【题型】选择题　【知识点】平面几何　【难度】easy
如图，在 \(\triangle ABC\) 中，\(\angle C = 40^\circ\)，把 \(\triangle ABC\) 沿 \(BC\) 边上的高 \(AM\) 所在的直线翻折，点 \(C\) 落在边 \(CB\) 的延长线上的点 \(C'\) 处，如果 \(\angle BAC' = 20^\circ\)，则 \(\angle BAC\) 的度数为（ ）

A. \(80^\circ\)
B. \(75^\circ\)
C. \(85^\circ\)
D. \(70^\circ\)
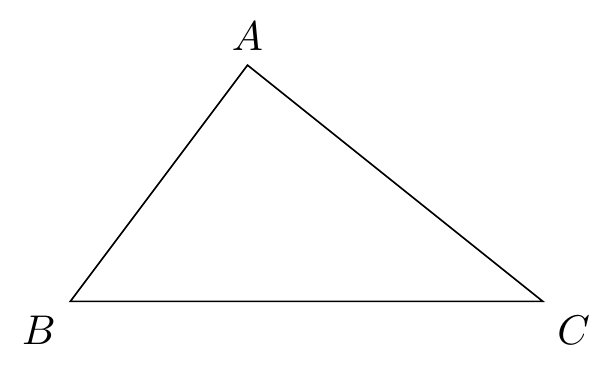
【解答】
解：把 \(\triangle ABC\) 沿 \(BC\) 边上的高 \(AM\) 所在的直线翻折后如图所示，

由折叠可知 \(\angle C' = \angle C = 40^\circ\)，

则由三角形内角定理可得 \(\angle CAC' = 180^\circ - 40^\circ - 40^\circ = 100^\circ\)，

又 \(\angle BAC' = 20^\circ\)，

\(\therefore \angle BAC = \angle CAC' - \angle BAC' = 100^\circ - 20^\circ = 80^\circ\)，

故选：A。
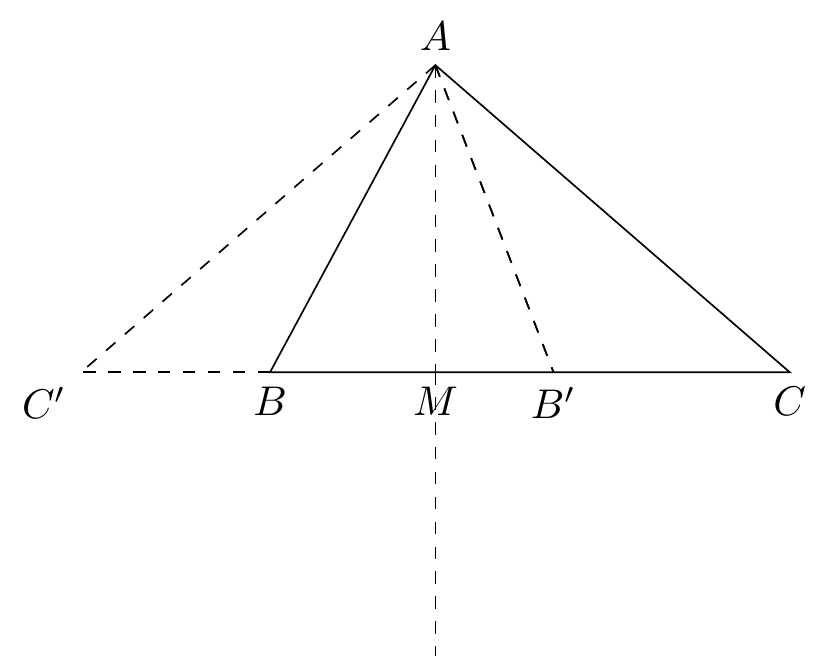